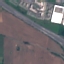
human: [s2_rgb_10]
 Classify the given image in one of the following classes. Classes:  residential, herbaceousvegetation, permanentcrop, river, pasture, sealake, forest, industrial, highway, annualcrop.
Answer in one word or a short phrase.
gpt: Highway